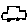
Label: car